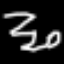
Label: frog